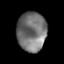
Tissue: prostate
Cell type: Epithelial cells
Senescence score: 0.3346
Nuclear area (px): 1121
Mean DAPI intensity: 115.728